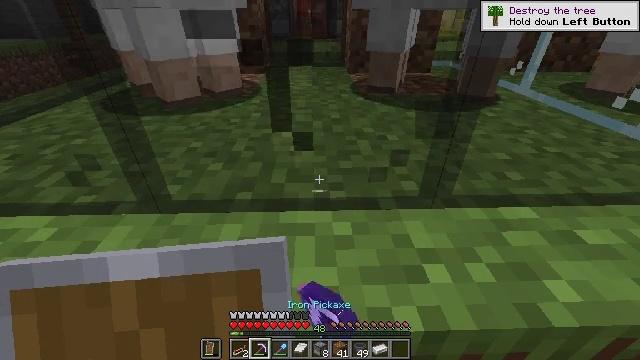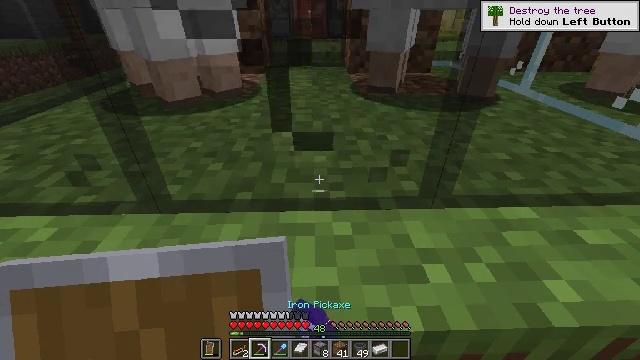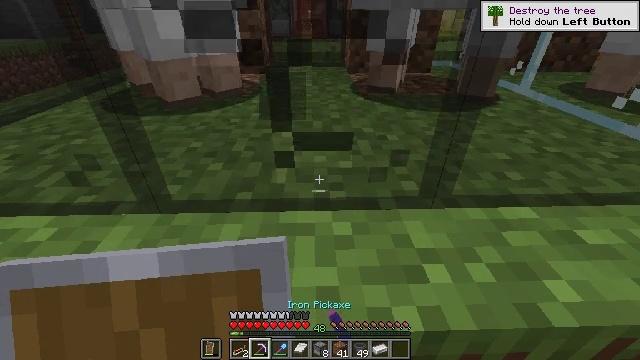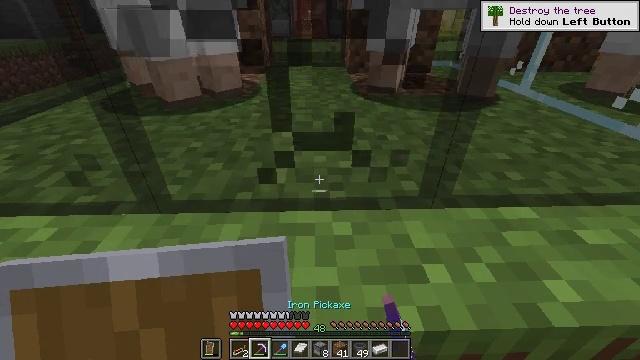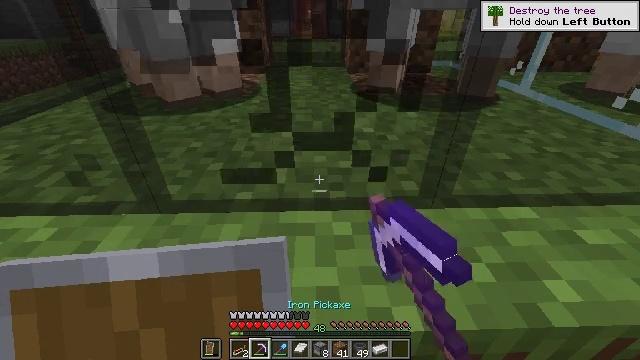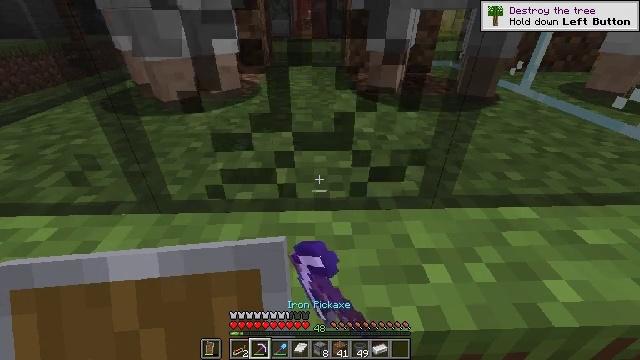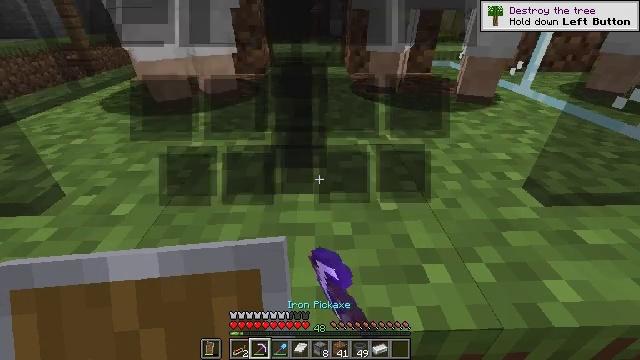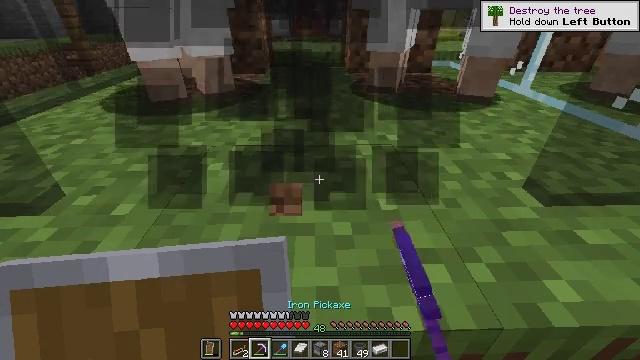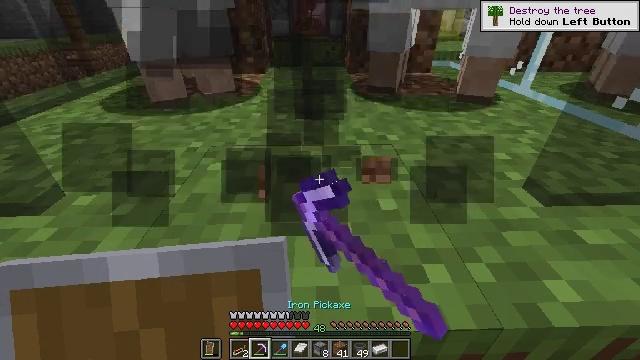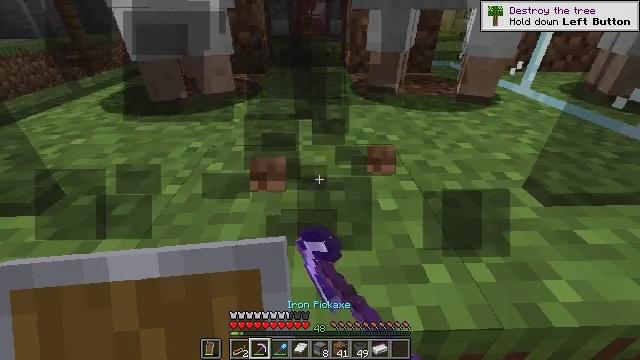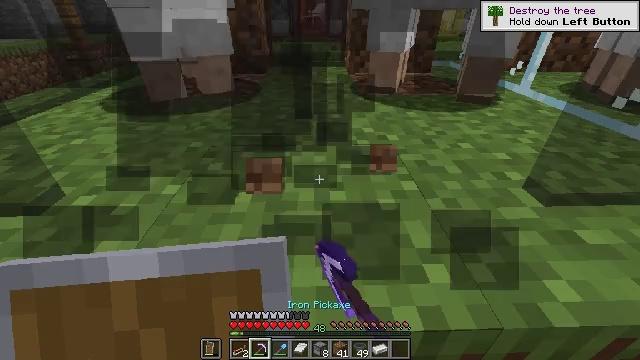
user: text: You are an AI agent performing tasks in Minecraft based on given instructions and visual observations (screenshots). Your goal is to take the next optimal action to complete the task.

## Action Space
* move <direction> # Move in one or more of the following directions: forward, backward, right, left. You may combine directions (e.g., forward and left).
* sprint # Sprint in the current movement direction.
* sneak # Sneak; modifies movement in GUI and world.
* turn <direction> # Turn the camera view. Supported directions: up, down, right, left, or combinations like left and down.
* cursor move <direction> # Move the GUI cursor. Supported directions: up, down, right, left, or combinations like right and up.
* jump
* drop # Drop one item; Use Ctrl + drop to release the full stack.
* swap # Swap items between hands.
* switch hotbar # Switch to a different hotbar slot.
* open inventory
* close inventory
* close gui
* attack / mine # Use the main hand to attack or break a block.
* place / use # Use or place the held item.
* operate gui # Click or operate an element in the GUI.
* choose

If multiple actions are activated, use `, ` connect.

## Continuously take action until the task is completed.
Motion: motion action
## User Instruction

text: Gather the black stained glass pane.
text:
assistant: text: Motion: attack / mine
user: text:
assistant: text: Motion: attack / mine
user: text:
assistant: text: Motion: attack / mine
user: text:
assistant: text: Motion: attack / mine
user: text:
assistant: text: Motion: attack / mine
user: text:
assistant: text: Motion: attack / mine
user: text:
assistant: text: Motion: attack / mine
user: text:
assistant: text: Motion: attack / mine
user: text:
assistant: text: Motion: attack / mine
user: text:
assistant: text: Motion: no_op
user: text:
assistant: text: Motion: no_op